Question: I am currently trying to learn Bootstrap, but i've run into a problem. The navbar is not show its items like it should when it is in the mobile view.
First her is my code:
'''
<!DOCTYPE html>
<html>
<head>
<title>Test Bootstrap!</title>
<meta name='viewport' content='width=device-width, initial-scal=1.0'>
<link href='css/bootstrap.min.css' rel='stylesheet'>
<link href='css/styles.css' rel='stylesheet'>
</head>
<body>
<div class='navbar navbar-inverse navbar-static-top' role='navigation'>
<div class='container'>
<a href= '#' class='navbar-brand'>BootstrapTest</a>
<button class='navbar-toggle' data-toggle='collapse' data-target='.navHeaderCollapse'>
<span class='icon-bar'></span>
<span class='icon-bar'></span>
<span class='icon-bar'></span>
</button>
<div class='collapse navbar-collapse navHeaderCollapse'>
<ul class='nav navbar-nav navbar-right'>
<li class='active'><a href='#'>Home</a></li>
<li><a href='#'>Something</a></li>
</ul>
</div>
</div>
</div>
<script src='http://ajax.googleapis.com/ajax/libs/jquery/1.10.2/jquery.min.js'></script>
<script src='js/bootstrap.js'></script>
</body>
</html>
'''
And here is how it looks when the toggle button is pressed:

I really can't figure out what i'm doing wrong so I hope someone else could spot the problem.
Any help will be greatly appreciated
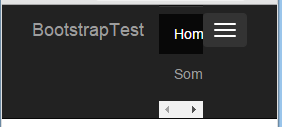
Answer: What you're missing is the 'navbar-header' element:
'''
<body>
<div class='navbar navbar-inverse navbar-static-top' role='navigation'>
<div class='container'>
<div class="navbar-header">
<a href= '#' class='navbar-brand'>BootstrapTest</a>
<button class='navbar-toggle' data-toggle='collapse' data-target='.navHeaderCollapse'>
<span class='icon-bar'></span>
<span class='icon-bar'></span>
<span class='icon-bar'></span>
</button>
</div>
...
'''
Bootstrap (just as everything new at the first time we try it) can be a little confusing. Try to take a moment to read through their website, and take a look especially at their <URL>, you can always see how they do things, and take the code samples as first guidance.
That's going to allow you to familiarize not only with the framework, but also with some of the basic "best practices".